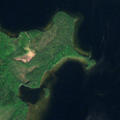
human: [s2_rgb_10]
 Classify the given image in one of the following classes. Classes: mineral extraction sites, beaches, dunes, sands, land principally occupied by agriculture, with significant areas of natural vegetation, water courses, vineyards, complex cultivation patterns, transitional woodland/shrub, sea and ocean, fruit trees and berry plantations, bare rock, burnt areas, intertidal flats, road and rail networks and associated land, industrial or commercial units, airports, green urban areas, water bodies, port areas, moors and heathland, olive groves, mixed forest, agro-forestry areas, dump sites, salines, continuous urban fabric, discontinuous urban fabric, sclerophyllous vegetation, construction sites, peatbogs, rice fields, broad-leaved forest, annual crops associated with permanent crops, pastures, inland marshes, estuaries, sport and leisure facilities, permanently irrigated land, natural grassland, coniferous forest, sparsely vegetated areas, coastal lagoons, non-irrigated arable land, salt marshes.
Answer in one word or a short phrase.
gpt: coniferous forest, mixed forest, water bodies